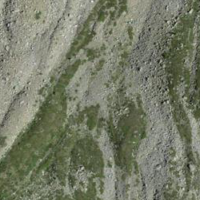
EUNIS habitat code: 31
Species observed at this site:
Phoenicurus ochruros
Oenanthe oenanthe
Falco tinnunculus
Linaria cannabina
Aquila chrysaetos
Anthus spinoletta